Question: I am trying to implement a background image with the following code without CSS however it is not working for me.
below is the code, and the error
'''
Group root = new Group();
Scene scene = new Scene(root, 650, 1180); //1180, 650
String image = JavaFXApplication4.class.getClass().getResource("wallpaper4.jpg").toExternalForm();
root.setStyle("-fx-background-image: url('" + image + "'); -fx-background-repeat: stretch; -fx-background-size: <PHONE>;-fx-background-position: top left;");
System.out.println("path: " + image);
stage.setScene(scene);
'''
'''
Caused by: java.lang.NullPointerException
at javafxapplication4.JavaFXApplication4.start(JavaFXApplication4.java:381)
at com.sun.javafx.application.LauncherImpl$5.run(LauncherImpl.java:811)
at com.sun.javafx.application.PlatformImpl$7.run(PlatformImpl.java:295)
at com.sun.javafx.application.PlatformImpl$6$1.run(PlatformImpl.java:261)
at com.sun.javafx.application.PlatformImpl$6$1.run(PlatformImpl.java:258)
at java.security.AccessController.doPrivileged(Native Method)
at com.sun.javafx.application.PlatformImpl$6.run(PlatformImpl.java:258)
at com.sun.glass.ui.InvokeLaterDispatcher$Future.run(InvokeLaterDispatcher.java:95)
'''

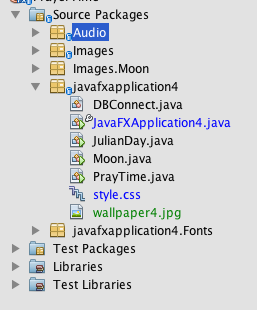
Answer: There is a bug in your code. It should be
'''
String image = JavaFXApplication4.class.getResource("wallpaper4.jpg").toExternalForm();
'''